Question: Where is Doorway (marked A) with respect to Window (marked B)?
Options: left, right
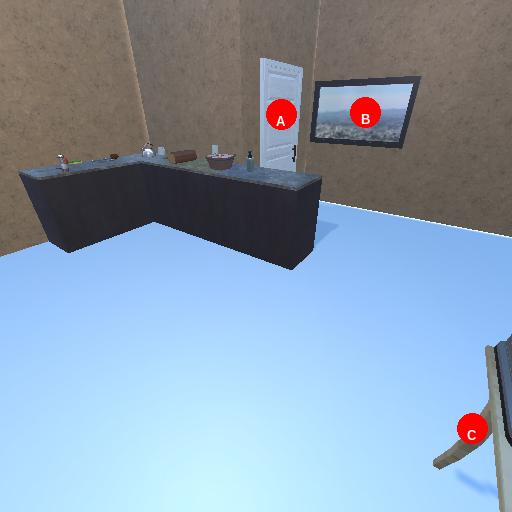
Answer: left